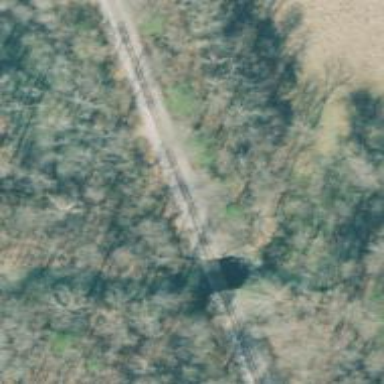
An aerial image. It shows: Railway bridge with milepost labeled as 00C.